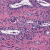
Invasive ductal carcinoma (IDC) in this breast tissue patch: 0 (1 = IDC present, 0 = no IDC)